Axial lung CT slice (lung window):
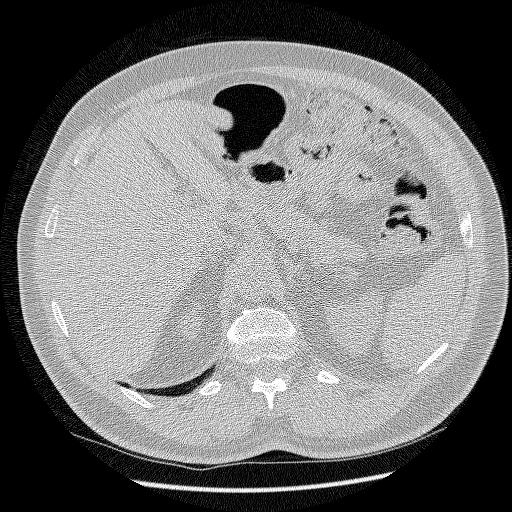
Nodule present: no